Aerial crown-view tile of a tropical tree (Barro Colorado Island, Panama), acquired 20241014:
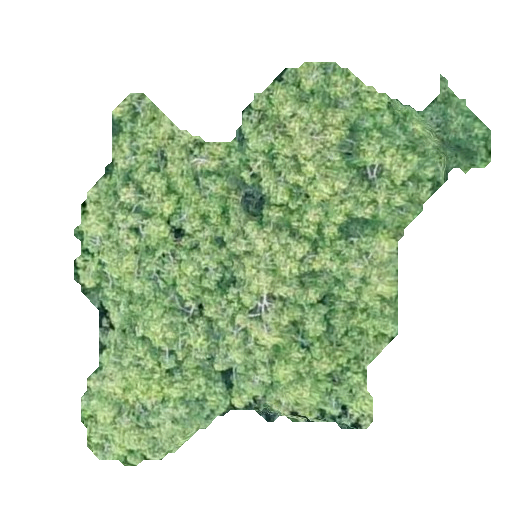
Species: Guatteria lucens
GBIF accepted scientific name: Guatteria lucens
Crown area: 165.386 m²